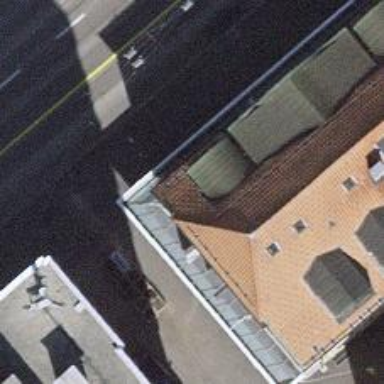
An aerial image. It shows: Clothing store.